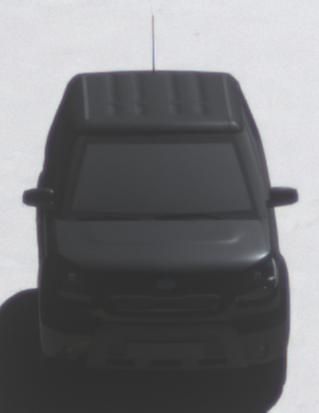
Make: KIA
Model: Soul 1.6
Detailed model: Soul (AM)
Model produced from: 2009/02
Model produced until: 2009/11
Doors: 5
Color: black
Road condition: dry road
Daytime: midday
Contrast: high contrast